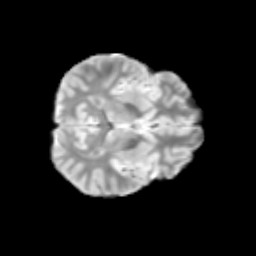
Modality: T2w
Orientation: axial
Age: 10
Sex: male
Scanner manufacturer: siemens
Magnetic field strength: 3 T
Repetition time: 3.8 s
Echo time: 0.07 s